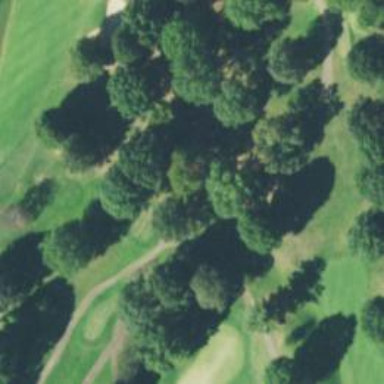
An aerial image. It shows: Path used for both walking and golf.